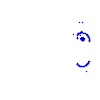
Particle: electron